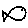
Label: fish